Question: I used Amcharts to make some graphics. I want to display under each graph its table of data (dataProvider) in my HTML page. I looked everywhere possible for a solution but in vain. Here is the table of data online on the amcharts website that I want to display

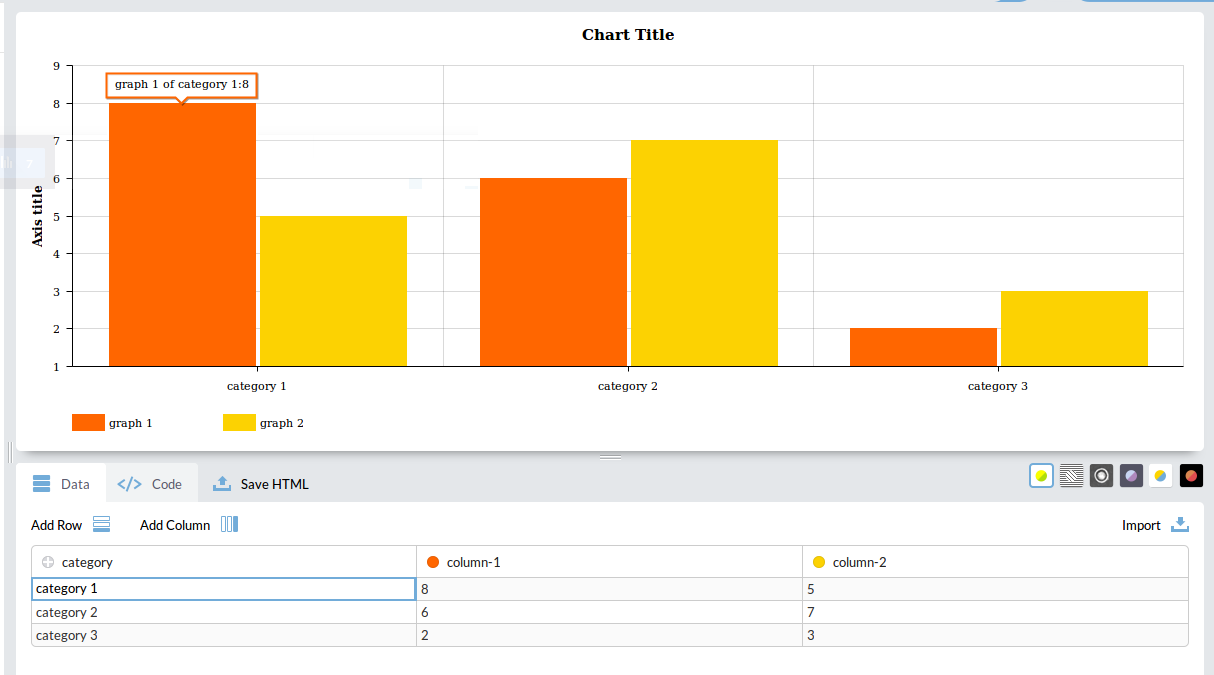
Answer: There's an example on how to automatically generate a table on AmCharts' website <URL>. This is the code from the example that you need to add this code prior to your makeChart call:
'''
/**
* A plugin to automatically creata a data table for the chart
* The plugin will check if the chart config has the following setting set: "dataTableId"
*/
AmCharts.addInitHandler(function(chart) {
// check if export to table is enabled
if (chart.dataTableId === undefined)
return;
// get chart data
var data = chart.dataProvider;
// create a table
var holder = document.getElementById(chart.dataTableId);
var table = document.createElement("table");
holder.appendChild(table);
var tr, td;
// add first row
for (var x = 0; x < chart.dataProvider.length; x++) {
// first row
if (x == 0) {
tr = document.createElement("tr");
table.appendChild(tr);
td = document.createElement("th");
td.innerHTML = chart.categoryAxis.title;
tr.appendChild(td);
for (var i = 0; i < chart.graphs.length; i++) {
td = document.createElement('th');
td.innerHTML = chart.graphs[i].title;
tr.appendChild(td);
}
}
// add rows
tr = document.createElement("tr");
table.appendChild(tr);
td = document.createElement("td");
td.className = "row-title";
td.innerHTML = chart.dataProvider[x][chart.categoryField];
tr.appendChild(td);
for (var i = 0; i < chart.graphs.length; i++) {
td = document.createElement('td');
td.innerHTML = chart.dataProvider[x][chart.graphs[i].valueField];
tr.appendChild(td);
}
}
}, ["serial"]);
'''
FYI, this code won't work in the live editor from your screenshot, in case you're using that to create your charts. You'll have to export the code and insert it there.